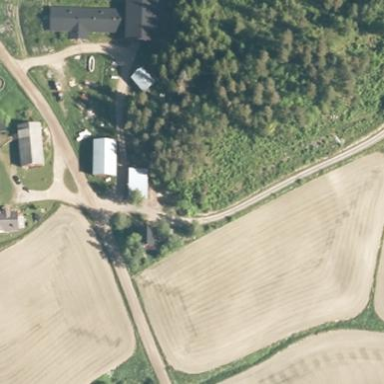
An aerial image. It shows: Farmyard area.